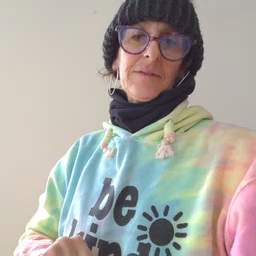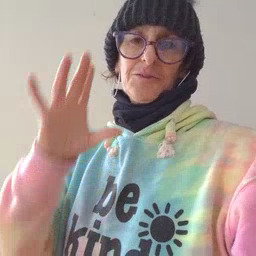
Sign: story